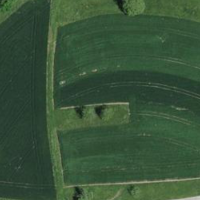
EUNIS habitat code: 24
Species observed at this site:
Taraxacum officinale
Galanthus nivalis
Veronica persica